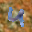
Label: 4